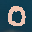
Label: 0